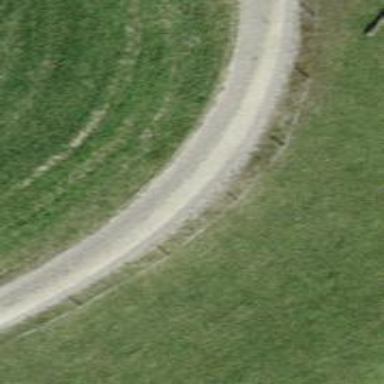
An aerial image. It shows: Pebblestone track with grade2 tracktype.